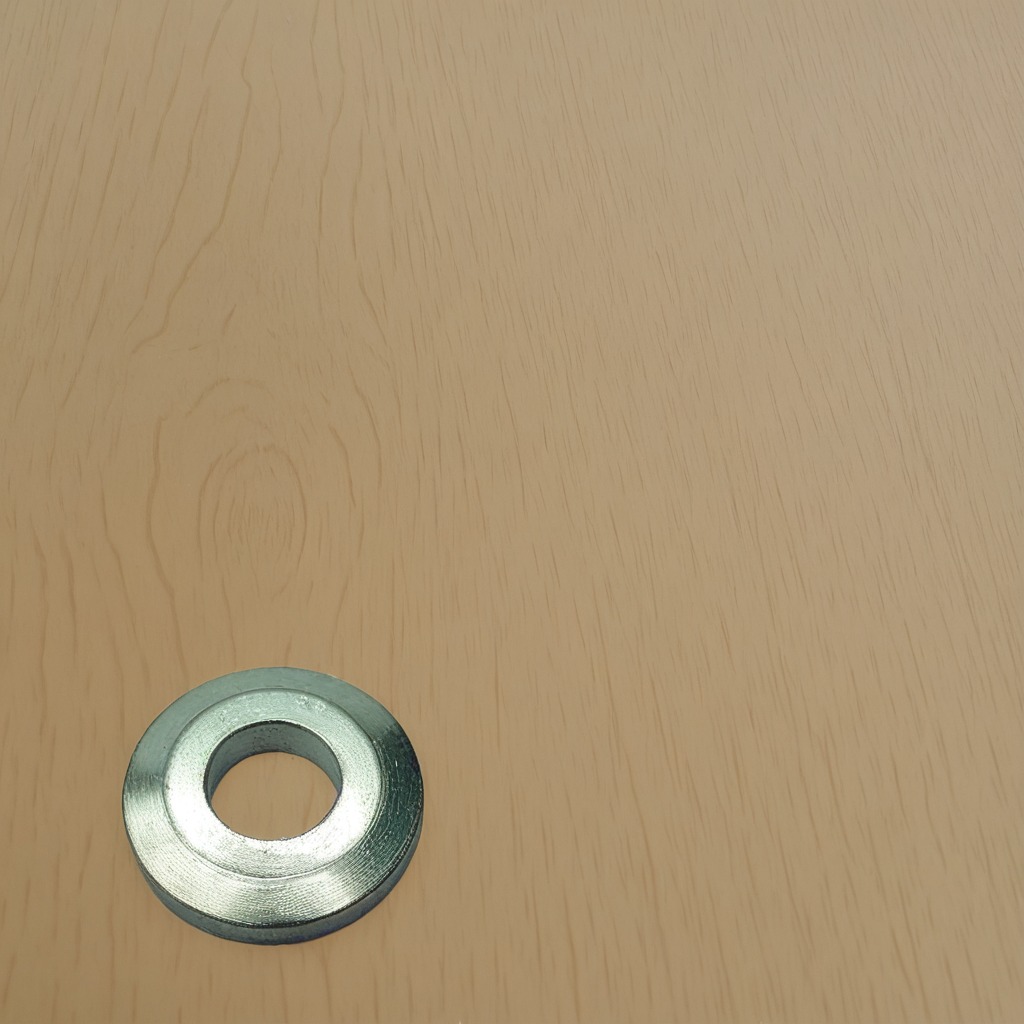
A flat metal washer lies on the plywood surface in a paint workshop lit by afternoon window light.